Question: I have been playing around with the projects on <URL> but I sort of noticed something intresting about the way that they access elements in an array and was hoping to get some clarification.
To access the first element in an array, I know that I can do something like
'''
a = [2,4,5,6,7]
a[0]
output=> 2
'''
However on the learnstreet site they access the first element by doing something like
'''
a = [2,4,5,6,7]
a[0,1]
output => 2
'''
My speculations might be that they are using an older version of ruby that requires that you that. Correct me if I am wrong, am just curious to why it was done that way.
Actually to verify this, I went a step further and tried it in <URL> but I noticed that using their approach only returned the first element of the array.

My version of ruby is => ruby 1.9.3p327 (2012-11-10 revision 37606) [x86_64-darwin12.2.0]
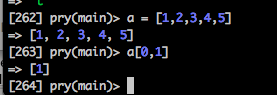
Answer: That is just another way of grabbing the first index saying:
'a[0, 1]'
Start at the 0 index and grab a slice of length one. This is useful for grabbing a "chunk" or "slice" of the array. Typically, when only involving a certain item of the array, it is clearer to use the single index version. Namely 'a[0]'.
See <URL> for more clarification.